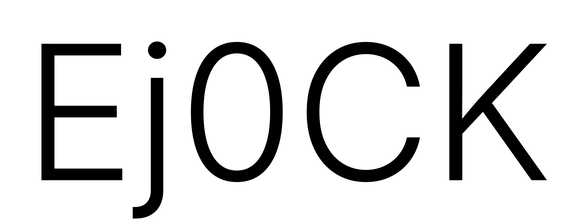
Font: Inter_Light